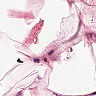
Metastatic tissue present: no